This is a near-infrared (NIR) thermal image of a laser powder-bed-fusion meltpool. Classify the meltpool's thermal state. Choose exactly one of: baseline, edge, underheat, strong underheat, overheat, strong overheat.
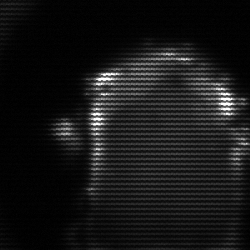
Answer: baseline